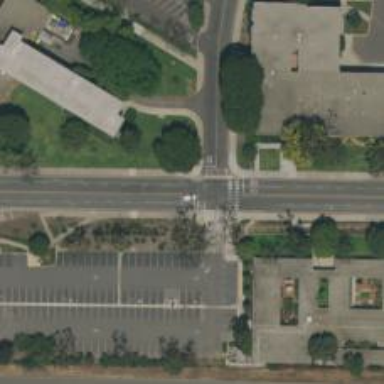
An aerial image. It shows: Solid stop line on the road marking.